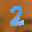
Label: 2